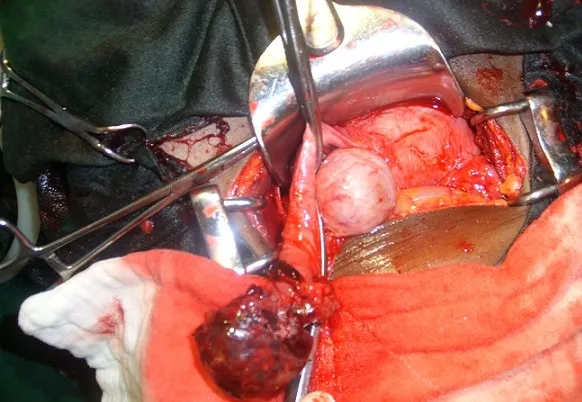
Operative findings after emergency laparotomy showing a ruptured left tubal pregnancy and an increased globular uterus.
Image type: medical_photograph (other_medical_photograph)